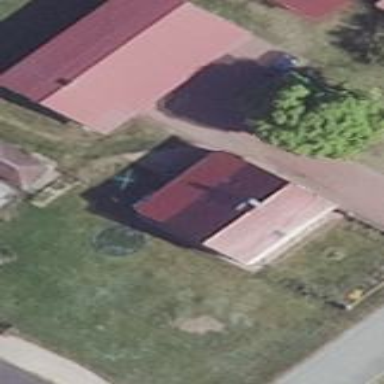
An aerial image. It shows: Simple house.